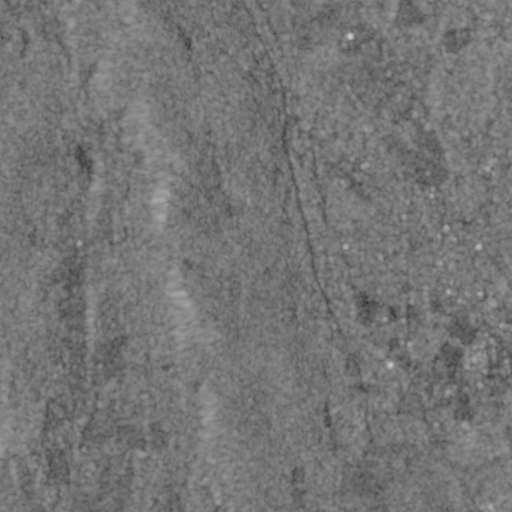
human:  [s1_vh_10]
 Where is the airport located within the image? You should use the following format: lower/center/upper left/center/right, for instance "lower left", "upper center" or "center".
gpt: The airport is located in the upper right of the image.
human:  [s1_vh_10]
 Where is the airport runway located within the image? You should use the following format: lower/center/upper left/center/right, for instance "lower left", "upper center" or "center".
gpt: The airport runway is located in the upper right of the image.
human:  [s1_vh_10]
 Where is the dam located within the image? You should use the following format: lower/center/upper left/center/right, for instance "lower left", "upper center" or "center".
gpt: The dam is located in the upper center of the image.
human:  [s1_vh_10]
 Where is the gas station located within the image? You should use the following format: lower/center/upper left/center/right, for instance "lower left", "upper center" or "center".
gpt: The gas station is located in the lower right of the image.
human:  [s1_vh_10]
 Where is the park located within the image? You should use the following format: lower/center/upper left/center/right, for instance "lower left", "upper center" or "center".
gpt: The park is located in the right of the image.
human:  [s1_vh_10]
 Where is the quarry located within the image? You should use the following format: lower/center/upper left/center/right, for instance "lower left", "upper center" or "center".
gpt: The quarry is located in the lower right of the image.
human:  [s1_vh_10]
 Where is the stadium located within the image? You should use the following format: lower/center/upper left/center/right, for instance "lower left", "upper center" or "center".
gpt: The stadium is located in the center right of the image.
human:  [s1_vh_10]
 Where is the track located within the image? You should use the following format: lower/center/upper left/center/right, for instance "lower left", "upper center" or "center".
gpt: The track is located in the lower right of the image.
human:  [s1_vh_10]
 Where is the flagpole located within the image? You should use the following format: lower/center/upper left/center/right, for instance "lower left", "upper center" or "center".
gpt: The flagpole is located in the center right of the image.
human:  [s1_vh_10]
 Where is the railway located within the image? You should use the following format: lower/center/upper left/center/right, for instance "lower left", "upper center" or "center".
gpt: The railway is located in the center right of the image.
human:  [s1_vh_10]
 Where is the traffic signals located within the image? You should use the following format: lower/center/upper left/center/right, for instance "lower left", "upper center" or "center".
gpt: The traffic signals is located in the lower right of the image.
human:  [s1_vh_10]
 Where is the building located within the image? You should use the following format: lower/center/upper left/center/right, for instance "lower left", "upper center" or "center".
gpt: The building is located in the lower right of the image.
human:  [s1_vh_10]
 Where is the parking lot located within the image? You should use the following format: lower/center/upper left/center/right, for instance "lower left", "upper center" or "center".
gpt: There is no parking lot in the image.

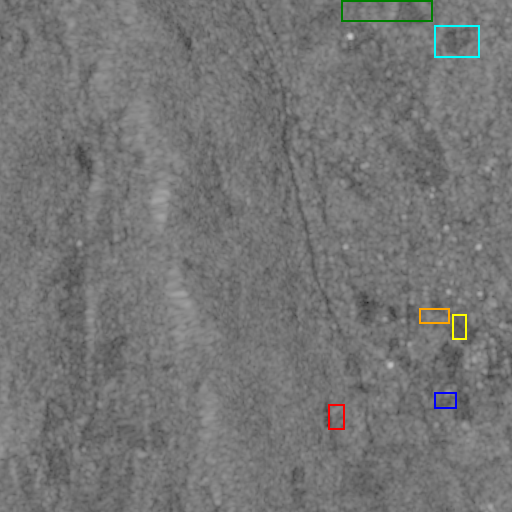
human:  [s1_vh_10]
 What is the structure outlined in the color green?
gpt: The structure outlined in green is an airport.
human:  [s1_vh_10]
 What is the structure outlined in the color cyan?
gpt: The structure outlined in cyan is a park.
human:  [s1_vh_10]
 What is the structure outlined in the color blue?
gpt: The structure outlined in blue is a parking lot.
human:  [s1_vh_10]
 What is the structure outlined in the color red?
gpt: The structure outlined in red is a quarry.
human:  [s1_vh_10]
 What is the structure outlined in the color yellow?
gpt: The structure outlined in yellow is a stadium.
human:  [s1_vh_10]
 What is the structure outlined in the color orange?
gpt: The structure outlined in orange is a building.
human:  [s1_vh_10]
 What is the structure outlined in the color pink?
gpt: There is no pink outline.